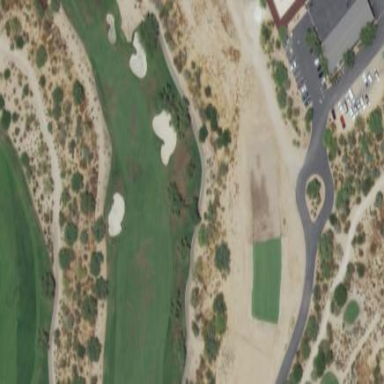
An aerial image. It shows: Grassy area designated as golf fairway.